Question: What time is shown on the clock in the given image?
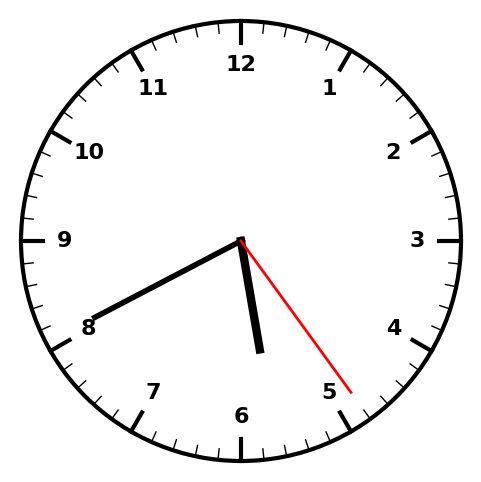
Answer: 05:40:24